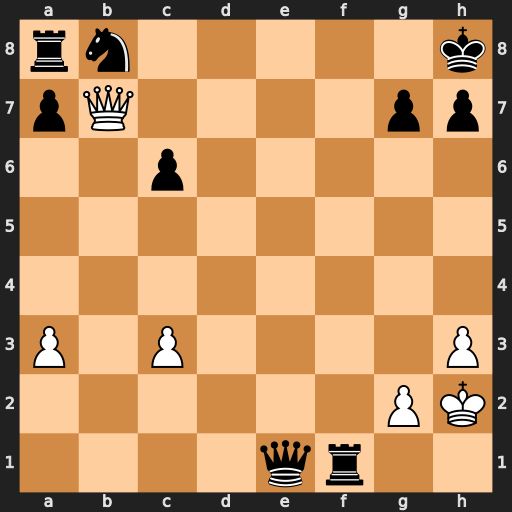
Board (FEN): rn5k/pQ4pp/2p5/8/8/P1P4P/6PK/4qr2
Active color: w
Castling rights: -
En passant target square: -
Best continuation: Qc8+ Qe8 Qxe8+ Rf8 Qxf8#